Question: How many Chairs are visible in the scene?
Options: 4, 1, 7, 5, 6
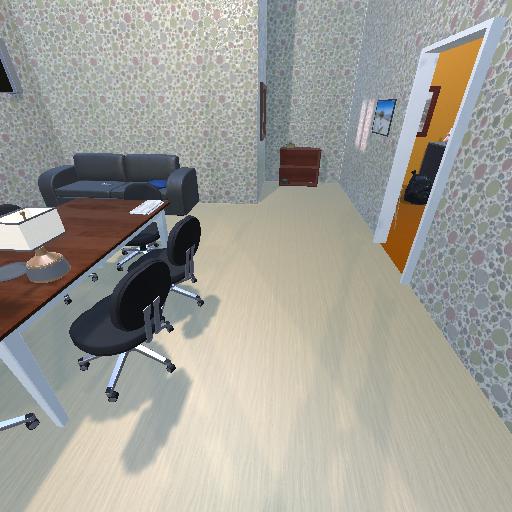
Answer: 4